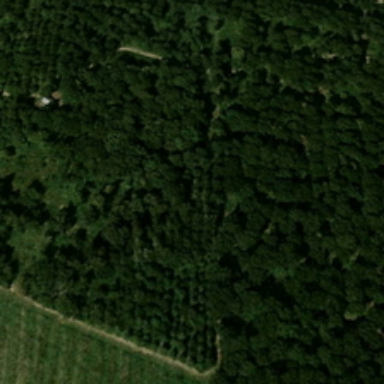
Many green tree form a piece of forest .